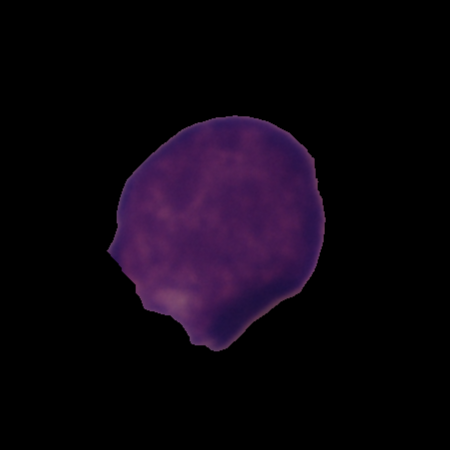
Label: cancer